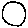
Label: circle